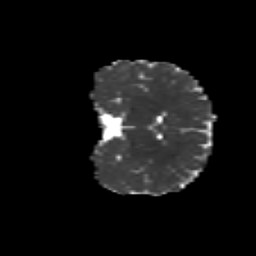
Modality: MD
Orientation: coronal
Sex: female
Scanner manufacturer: siemens
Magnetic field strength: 3 T
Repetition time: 5 s
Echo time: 0.071 s